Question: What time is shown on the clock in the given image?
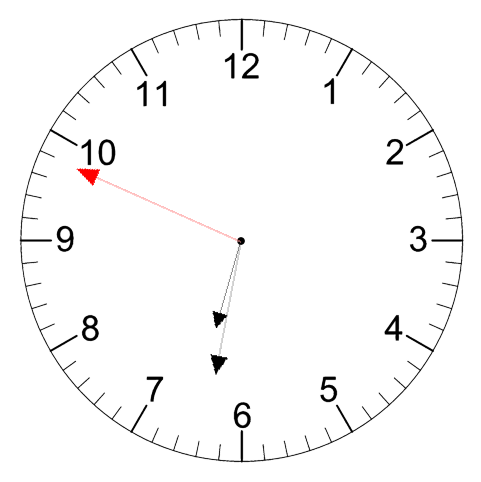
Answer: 06:31:49